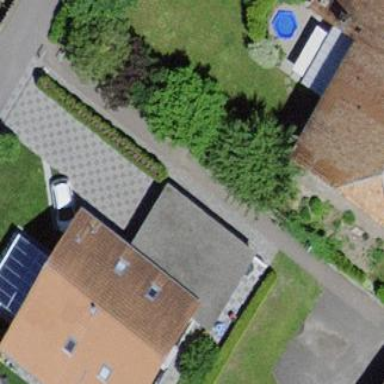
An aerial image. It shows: Garage.